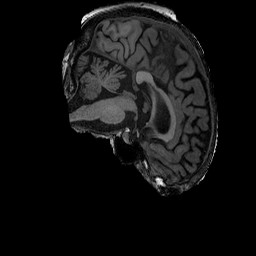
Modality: T1w
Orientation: sagittal
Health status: ill
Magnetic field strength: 3 T